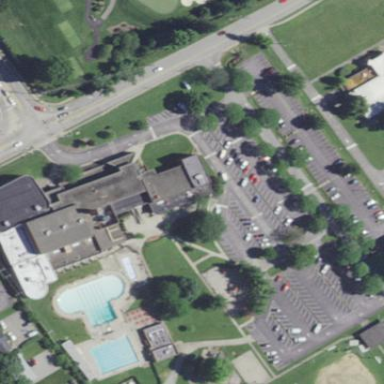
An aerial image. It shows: Community center building.